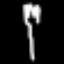
Label: fork